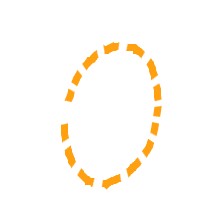
Shape: circle